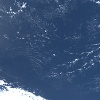
Label: water